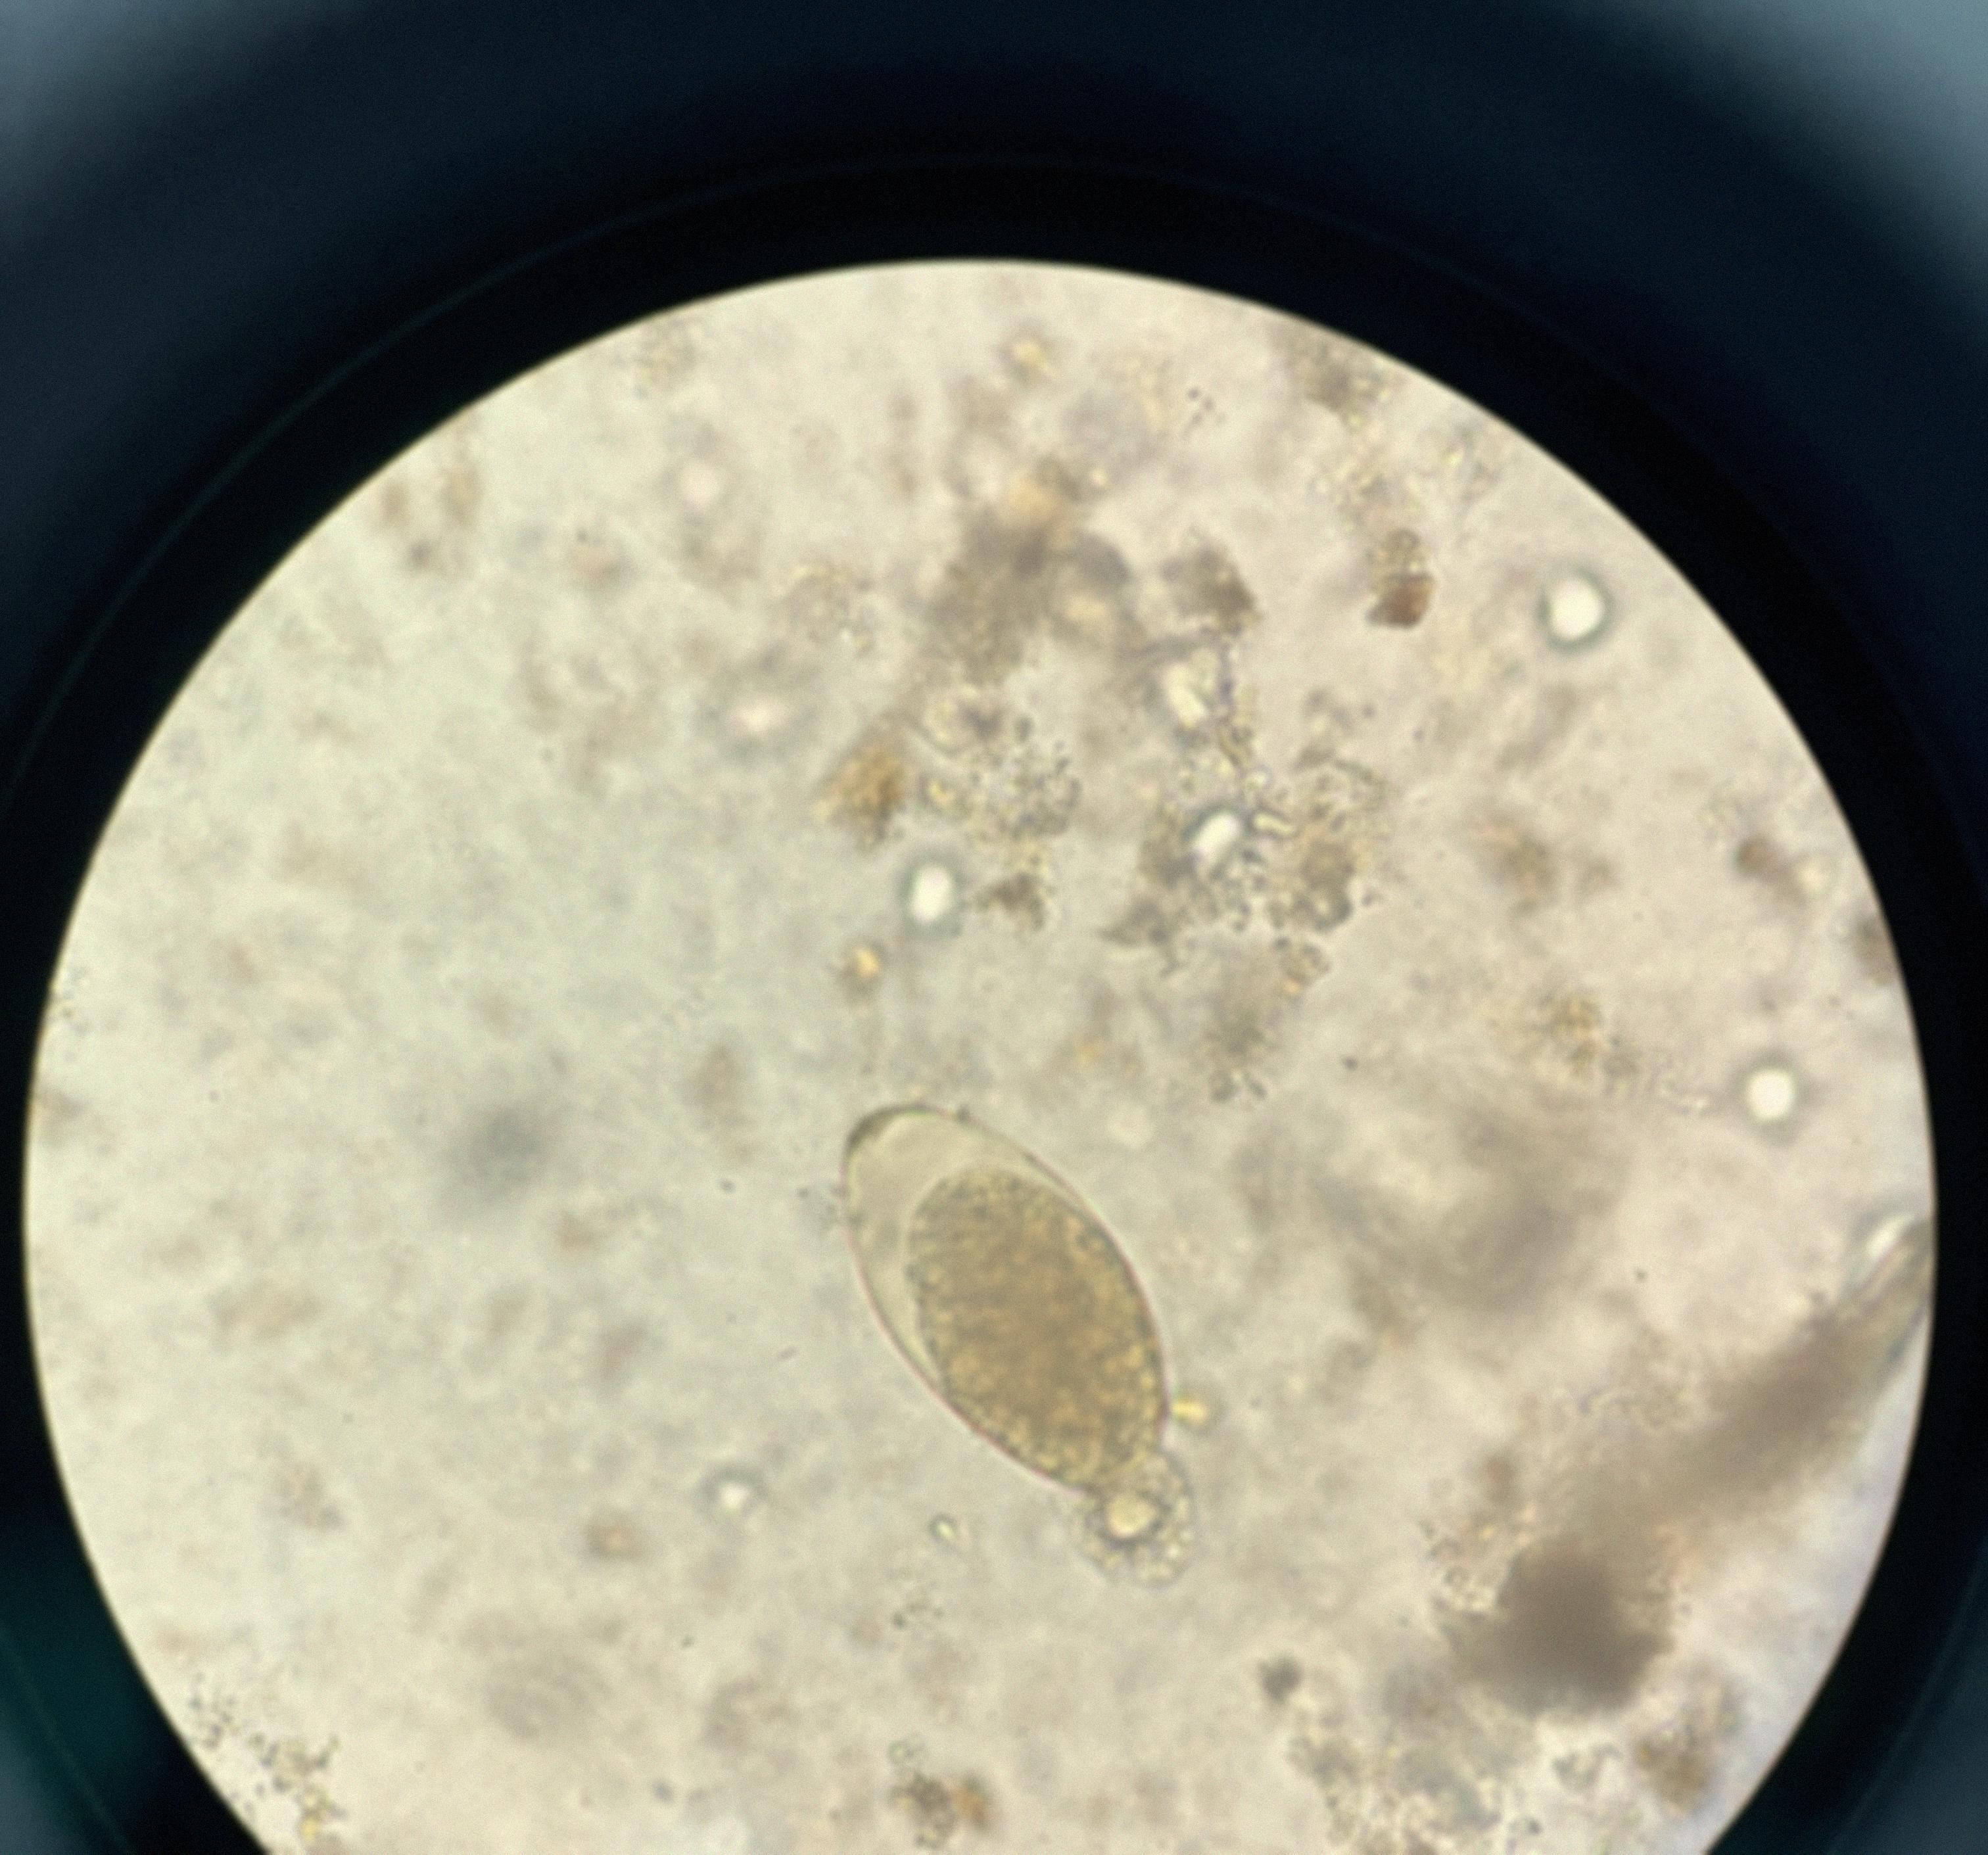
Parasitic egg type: Fasciolopsis buski